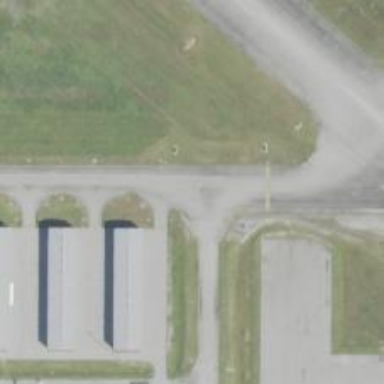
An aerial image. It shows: Image of taxiway at airport.